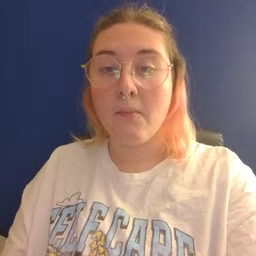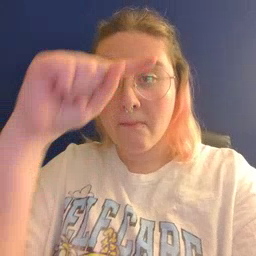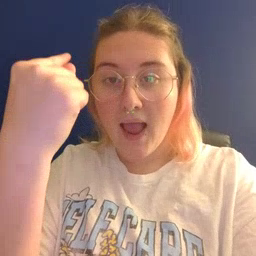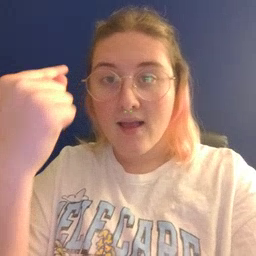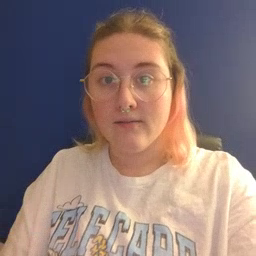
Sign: black